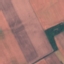
Label: AnnualCrop